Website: macys
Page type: customer-info-address
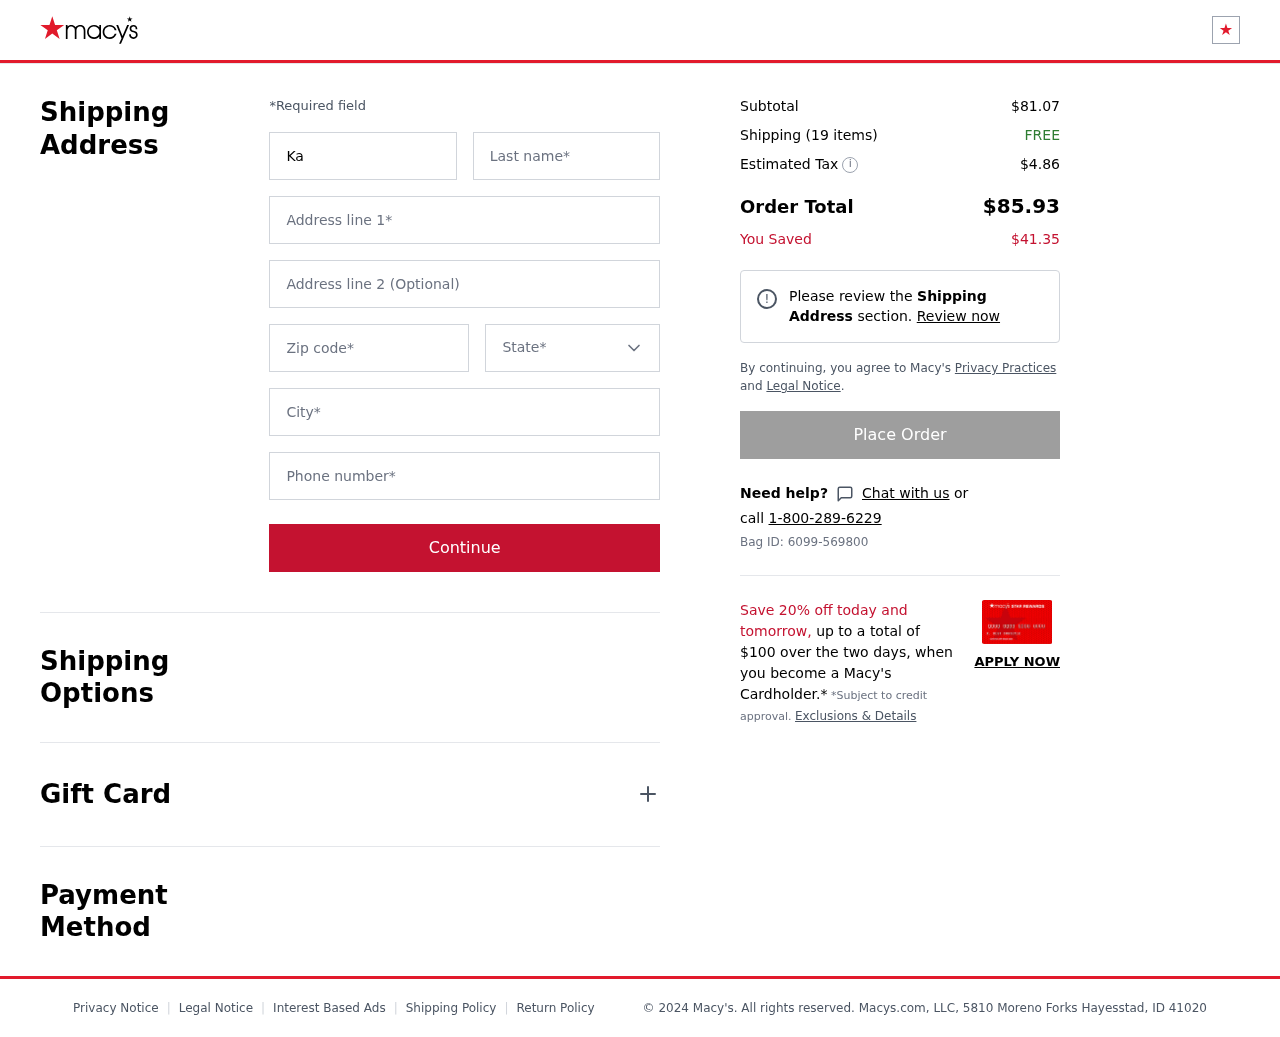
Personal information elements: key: PII_CITY
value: Hayesstad
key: PII_FIRSTNAME
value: Karen
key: PII_LASTNAME
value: Hurst
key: PII_PHONE
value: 6028860027
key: PII_POSTCODE
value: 41020
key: PII_STATE
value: Idaho
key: PII_STREET
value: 5810 Moreno Forks
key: PII_STREET2
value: Apt. 997
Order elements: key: ORDER_SUBTOTAL
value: $81.07
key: ORDER_NUM_ITEMS
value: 19
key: ORDER_SHIPPING_COST
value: FREE
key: ORDER_TAX
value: $4.86
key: ORDER_TOTAL
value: $85.93
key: ORDER_SAVINGS
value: $41.35
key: ORDER_BAG_ID
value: Bag ID: 6099-569800